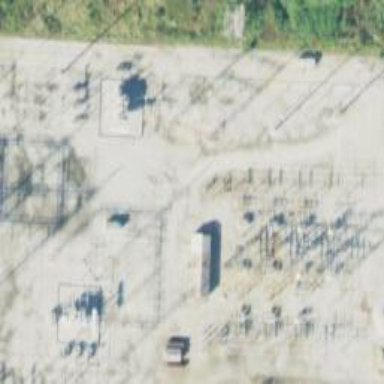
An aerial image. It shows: Switch for power supply.